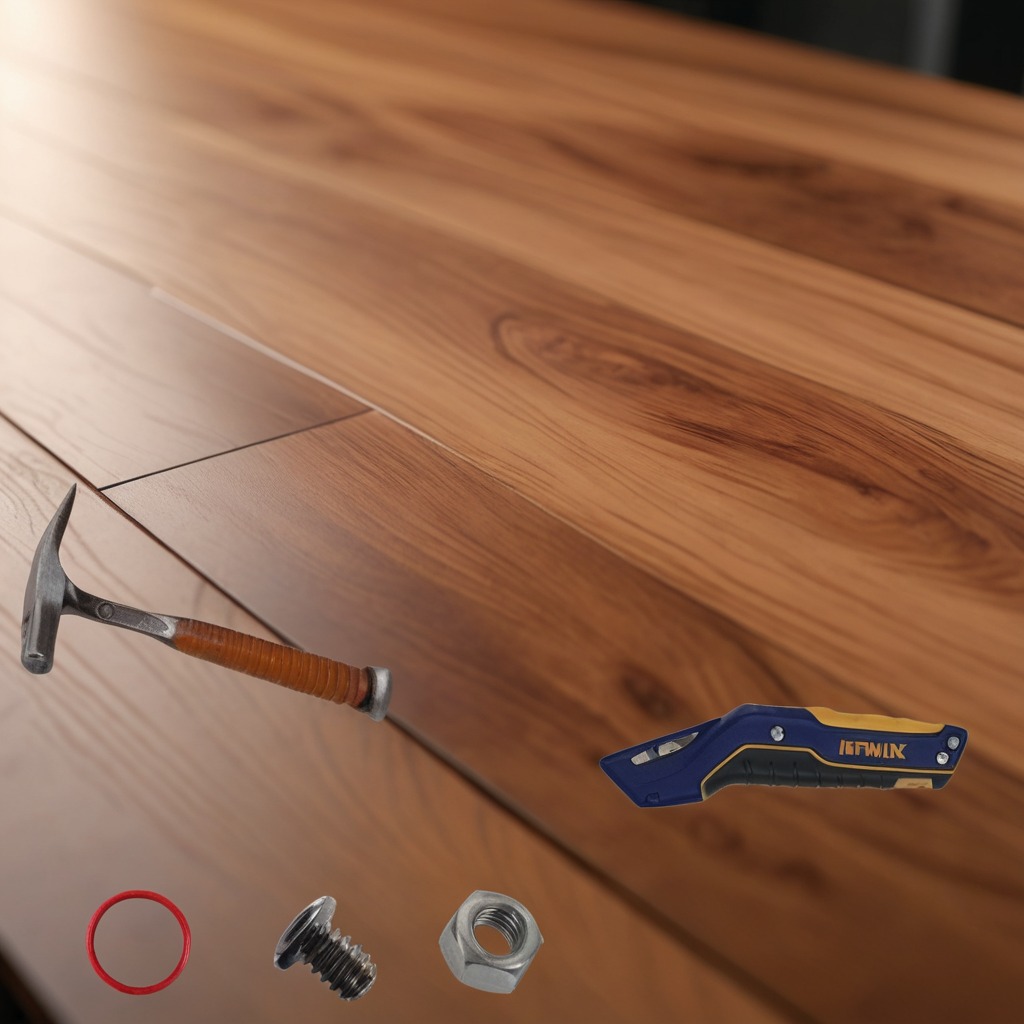
A rubber Oring, a utility knife, a metal machine screw, a hammer, and a metal nut are lying on the wooden table.